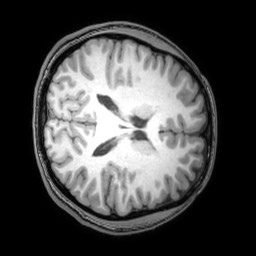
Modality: T1w
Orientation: axial
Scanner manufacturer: philips
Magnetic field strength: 3 T
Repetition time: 0.007 s
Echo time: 0.003501 s